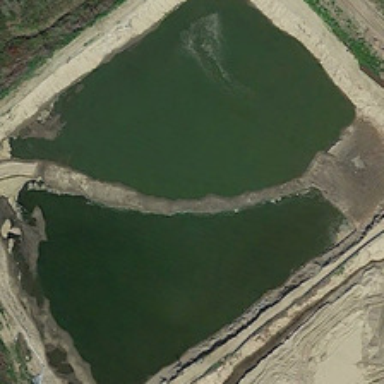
A small road is on diagonal position of a rectangular pond .